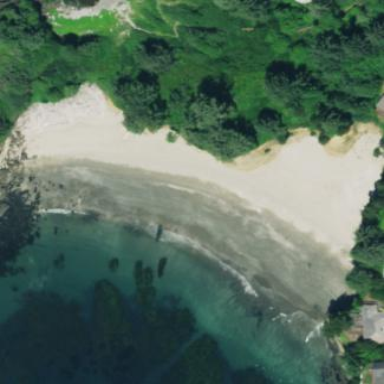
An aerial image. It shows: Scenic beach with natural beauty.